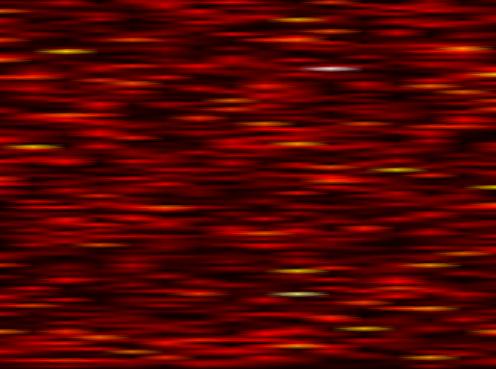
Label: UFMC